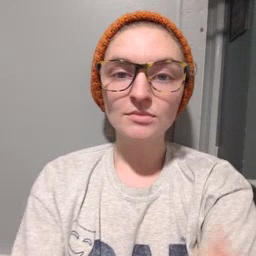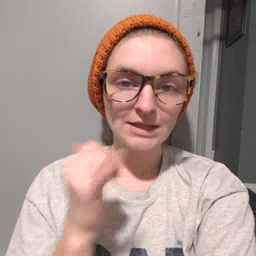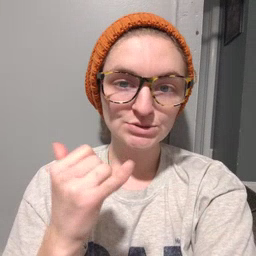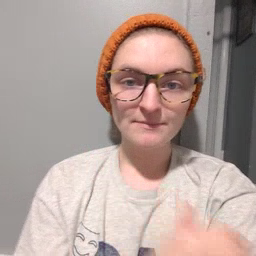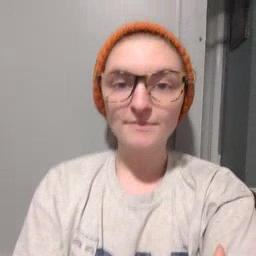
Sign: yellow